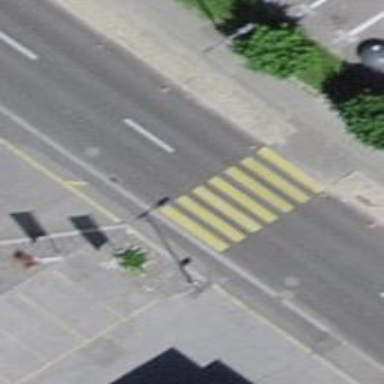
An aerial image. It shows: Uncontrolled road crossing with markings.